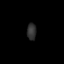
Tissue: prostate
Cell type: Myeloid cells
Senescence score: 0.687
Nuclear area (px): 151
Mean DAPI intensity: 48.762